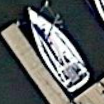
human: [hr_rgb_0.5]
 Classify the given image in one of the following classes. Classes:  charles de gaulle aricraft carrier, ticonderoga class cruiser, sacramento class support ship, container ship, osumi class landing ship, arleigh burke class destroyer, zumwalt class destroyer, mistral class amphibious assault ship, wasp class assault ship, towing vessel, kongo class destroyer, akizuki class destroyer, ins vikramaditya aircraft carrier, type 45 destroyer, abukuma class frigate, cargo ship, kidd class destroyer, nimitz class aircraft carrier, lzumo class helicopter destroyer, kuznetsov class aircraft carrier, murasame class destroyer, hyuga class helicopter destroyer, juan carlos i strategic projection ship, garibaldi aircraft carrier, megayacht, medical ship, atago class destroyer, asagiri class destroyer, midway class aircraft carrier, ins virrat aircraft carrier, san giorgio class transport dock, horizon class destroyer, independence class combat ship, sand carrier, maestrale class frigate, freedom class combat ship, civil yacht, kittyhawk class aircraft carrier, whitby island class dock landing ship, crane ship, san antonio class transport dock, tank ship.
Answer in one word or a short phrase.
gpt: Civil yacht